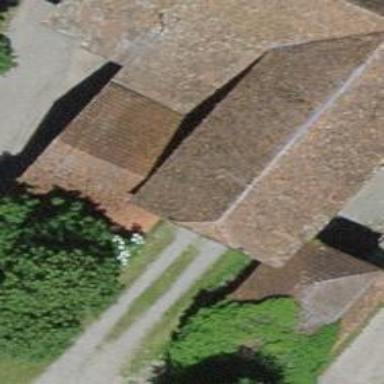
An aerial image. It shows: Rural barn.